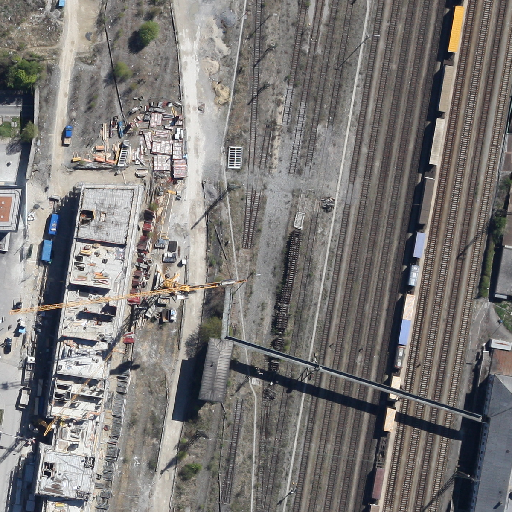
Referring expression: vehicle driving on the road